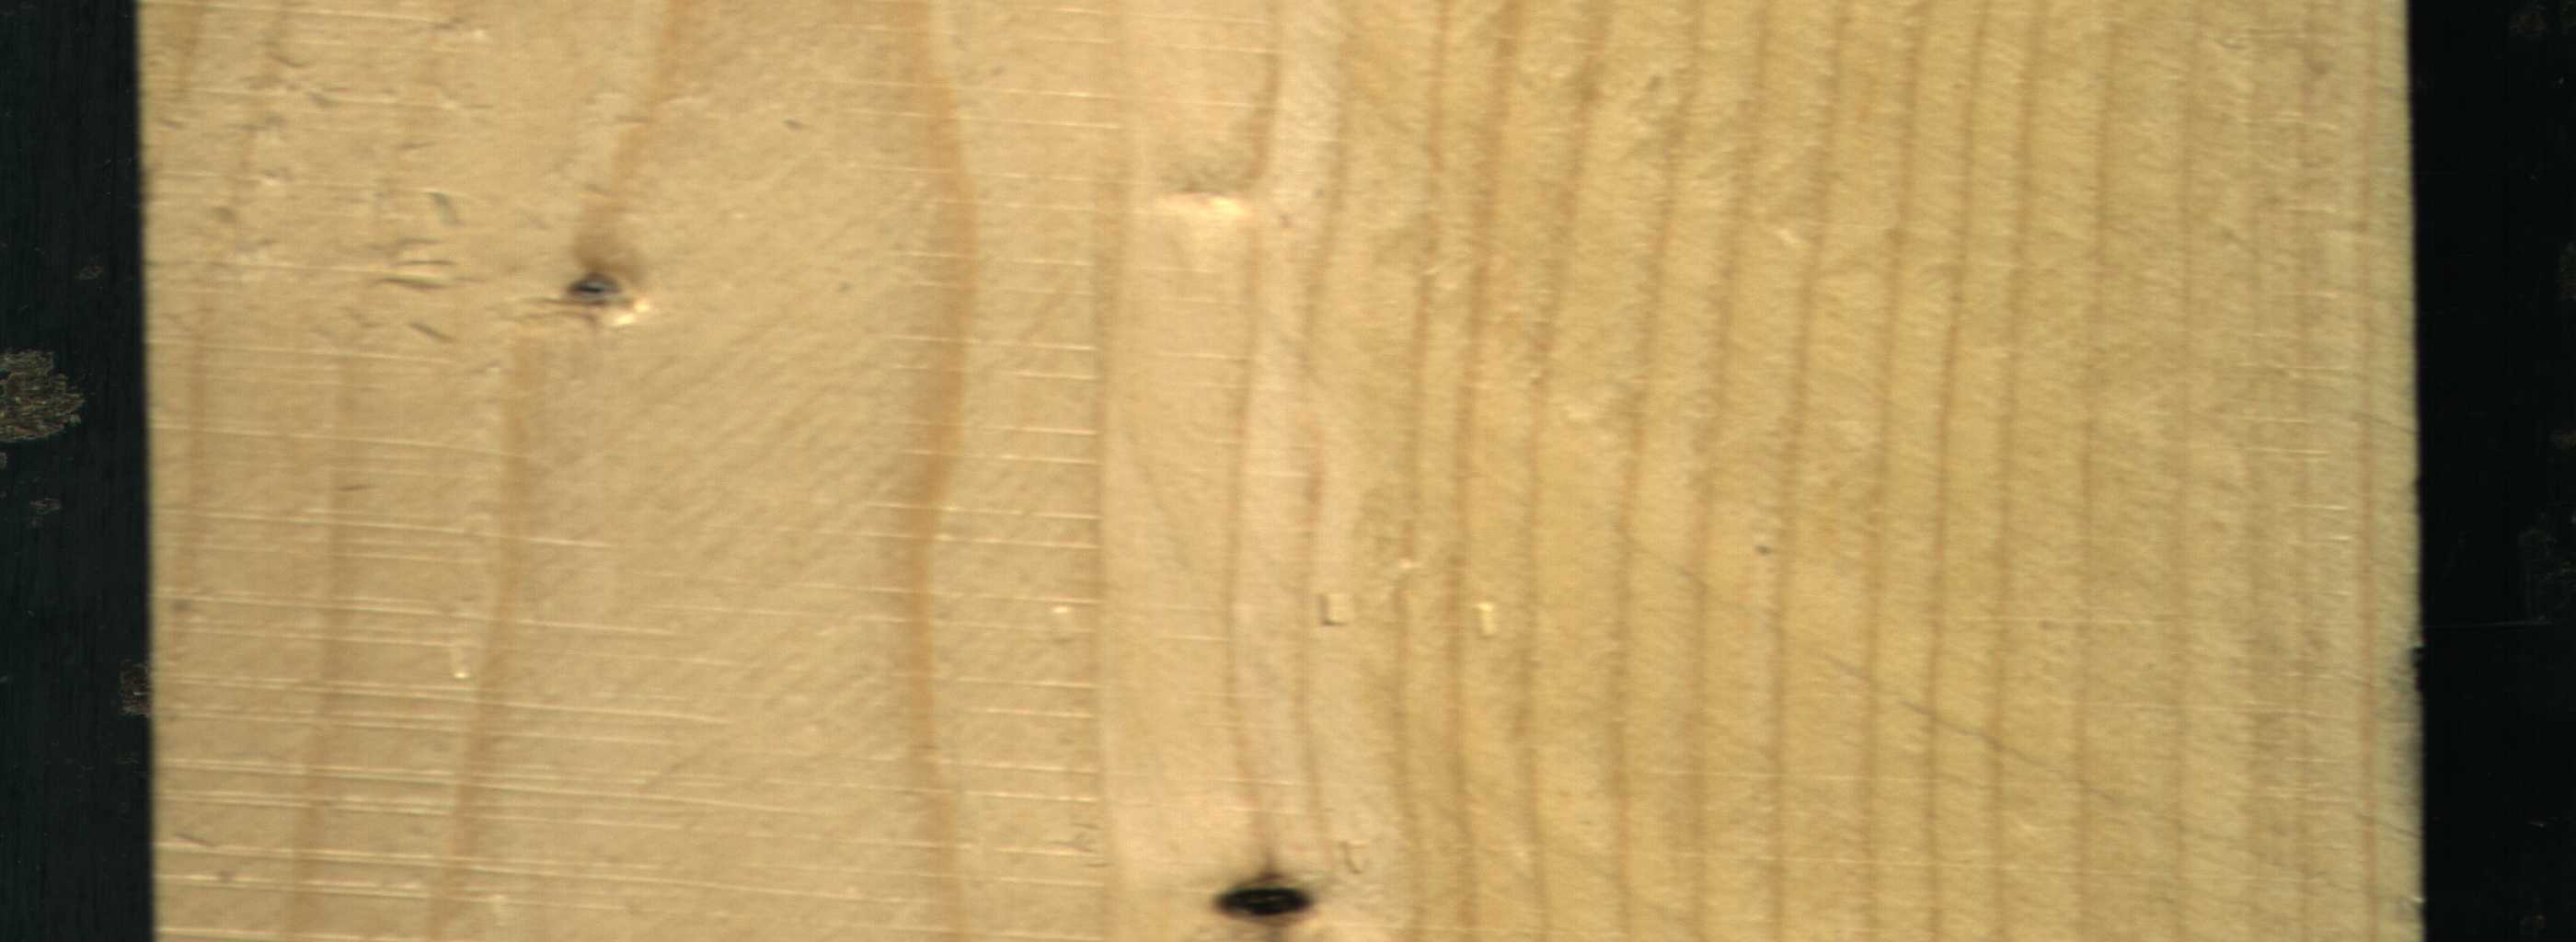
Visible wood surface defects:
Dead_Knot
Live_Knot